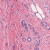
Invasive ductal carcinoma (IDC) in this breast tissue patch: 1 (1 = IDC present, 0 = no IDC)